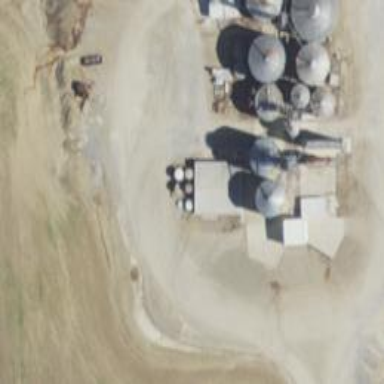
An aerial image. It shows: Silo.